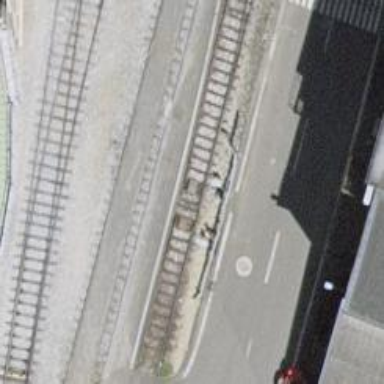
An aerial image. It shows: Railway switch.